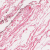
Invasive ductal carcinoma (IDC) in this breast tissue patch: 0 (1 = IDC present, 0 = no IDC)